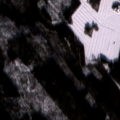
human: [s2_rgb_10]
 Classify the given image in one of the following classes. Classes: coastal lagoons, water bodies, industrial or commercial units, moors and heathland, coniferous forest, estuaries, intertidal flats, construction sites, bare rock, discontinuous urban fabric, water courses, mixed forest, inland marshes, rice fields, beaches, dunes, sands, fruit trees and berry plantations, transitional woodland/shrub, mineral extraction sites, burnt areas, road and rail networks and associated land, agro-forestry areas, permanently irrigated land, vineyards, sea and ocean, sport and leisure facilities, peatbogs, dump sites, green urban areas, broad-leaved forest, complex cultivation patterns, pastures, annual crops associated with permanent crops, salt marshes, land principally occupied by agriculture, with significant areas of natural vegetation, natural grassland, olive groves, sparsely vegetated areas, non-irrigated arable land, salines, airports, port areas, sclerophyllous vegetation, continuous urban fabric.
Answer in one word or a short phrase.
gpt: land principally occupied by agriculture, with significant areas of natural vegetation, mixed forest, transitional woodland/shrub